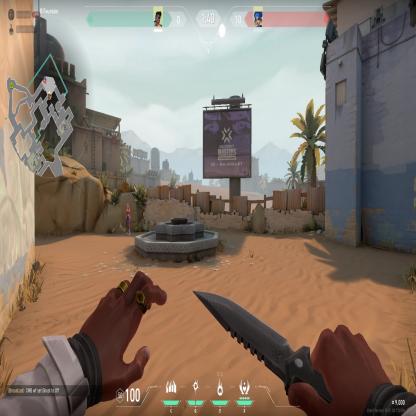
Label: enemy